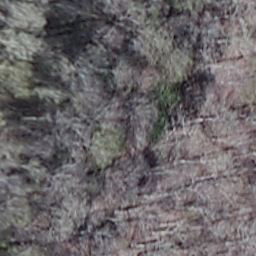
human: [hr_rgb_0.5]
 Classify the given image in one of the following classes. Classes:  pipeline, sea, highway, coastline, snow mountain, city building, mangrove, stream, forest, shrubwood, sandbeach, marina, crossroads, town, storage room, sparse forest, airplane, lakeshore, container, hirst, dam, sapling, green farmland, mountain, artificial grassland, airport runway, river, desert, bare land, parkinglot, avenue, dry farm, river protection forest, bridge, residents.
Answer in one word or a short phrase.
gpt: shrubwood